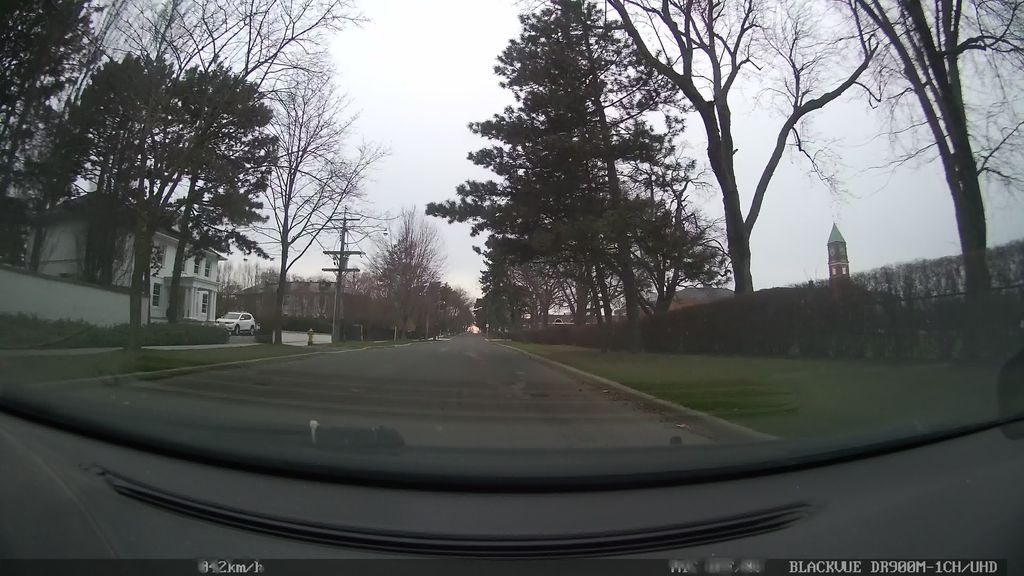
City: toronto